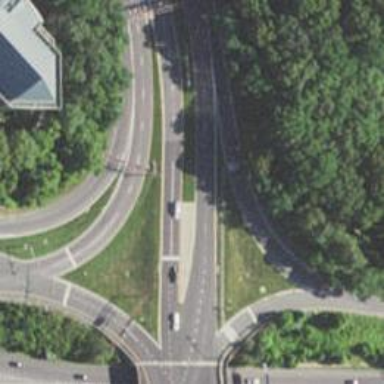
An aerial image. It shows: Trunk link highway.